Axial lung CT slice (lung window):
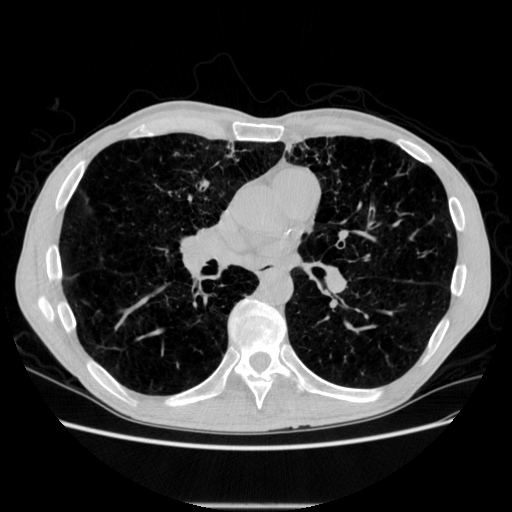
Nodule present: no